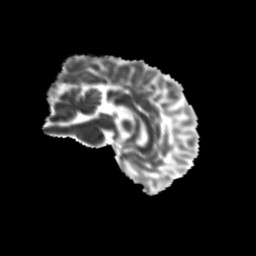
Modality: MD
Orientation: sagittal
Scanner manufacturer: siemens
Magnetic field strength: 3 T
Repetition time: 9.2 s
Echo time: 0.084 s